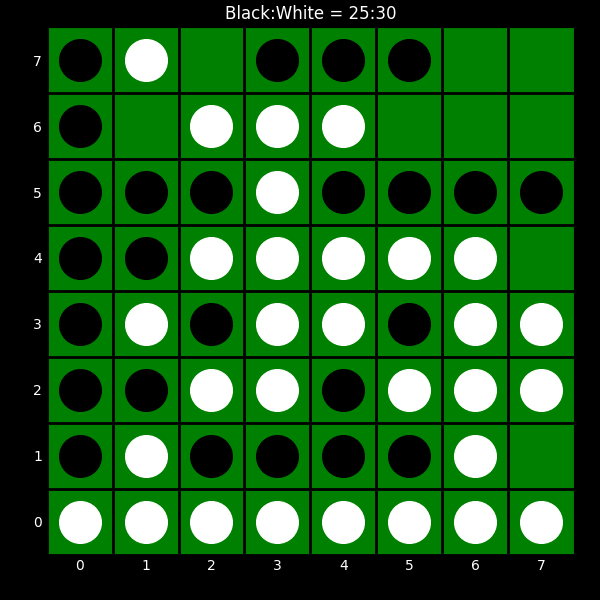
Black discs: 25
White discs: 30